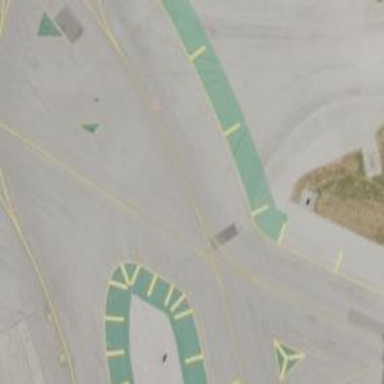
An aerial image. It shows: Asphalt taxiway at the airport.